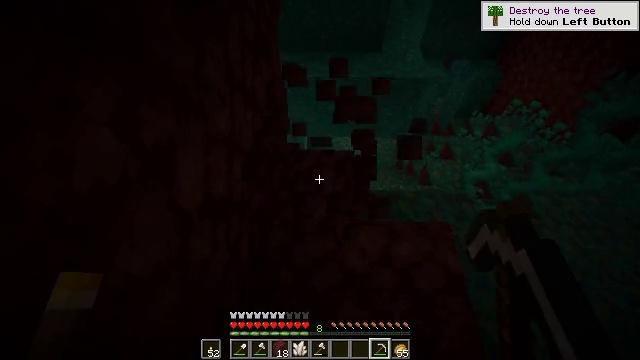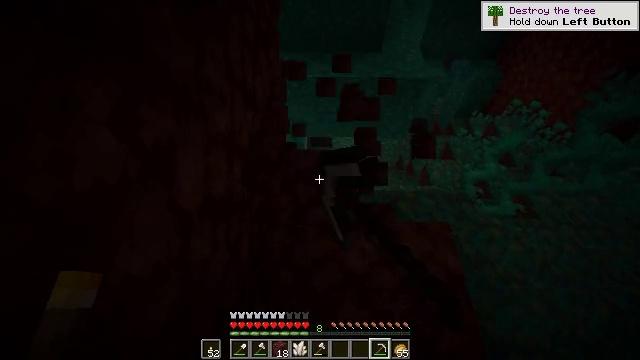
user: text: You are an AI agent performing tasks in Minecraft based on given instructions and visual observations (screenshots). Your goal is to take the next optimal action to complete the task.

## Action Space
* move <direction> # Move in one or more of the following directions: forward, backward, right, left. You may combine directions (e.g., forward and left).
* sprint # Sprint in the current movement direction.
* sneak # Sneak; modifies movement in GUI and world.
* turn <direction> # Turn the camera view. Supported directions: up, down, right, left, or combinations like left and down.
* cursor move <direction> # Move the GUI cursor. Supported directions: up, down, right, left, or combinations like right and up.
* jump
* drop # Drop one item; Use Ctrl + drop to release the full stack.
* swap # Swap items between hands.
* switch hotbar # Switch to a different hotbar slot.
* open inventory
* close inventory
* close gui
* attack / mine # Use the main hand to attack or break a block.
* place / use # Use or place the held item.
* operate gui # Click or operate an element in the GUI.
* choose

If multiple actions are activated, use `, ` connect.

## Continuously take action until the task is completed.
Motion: motion action
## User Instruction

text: Get warped nylium by digging.
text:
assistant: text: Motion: attack / mine
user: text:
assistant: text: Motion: attack / mine